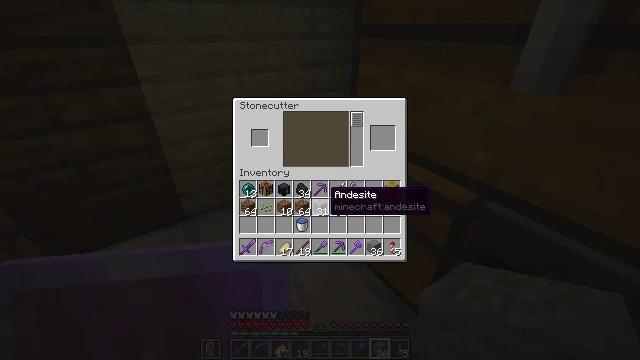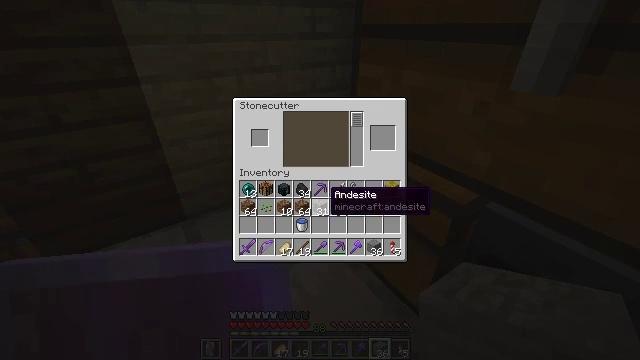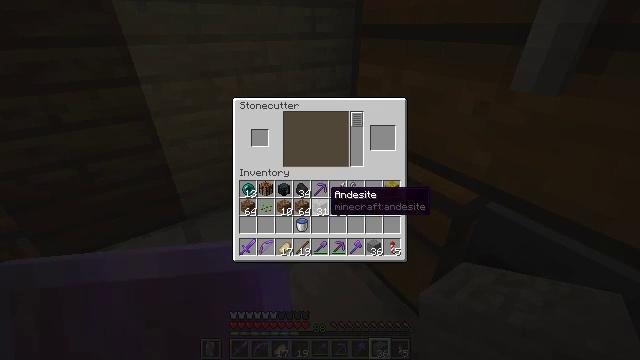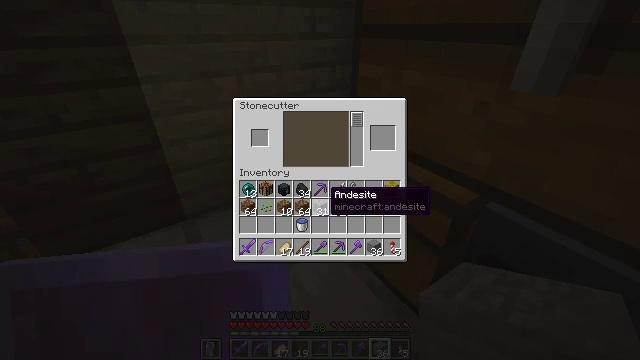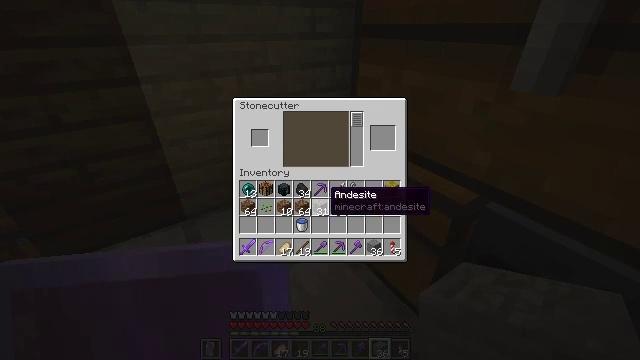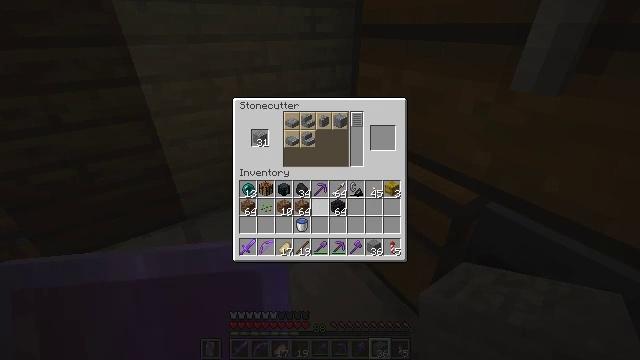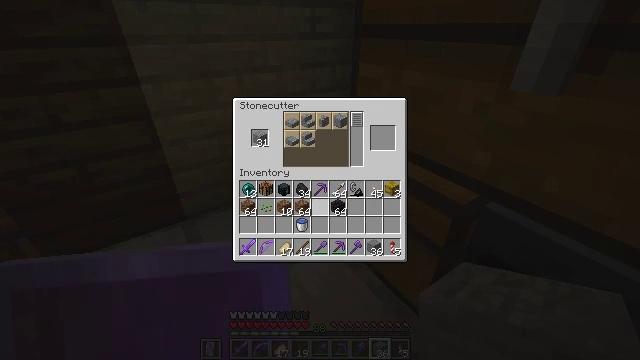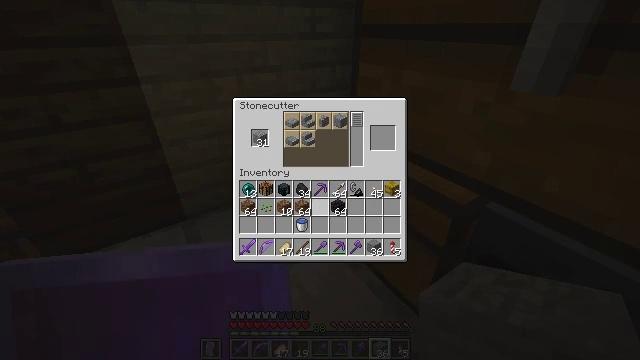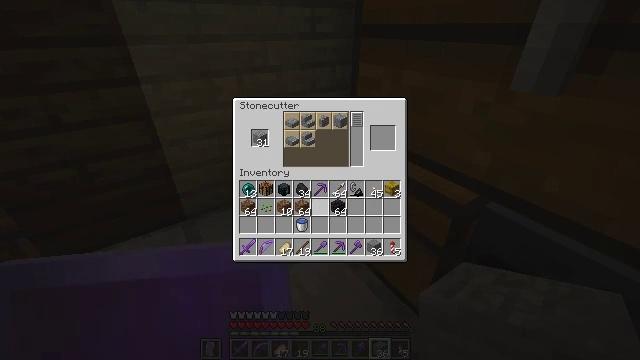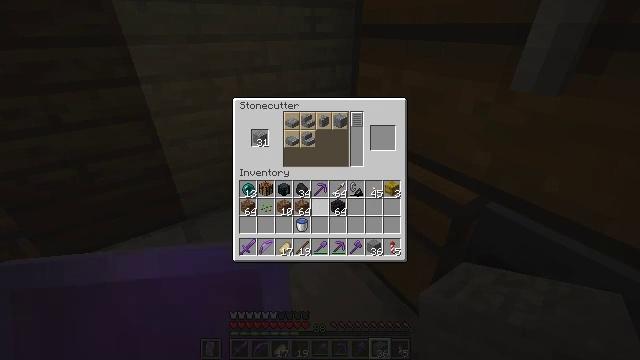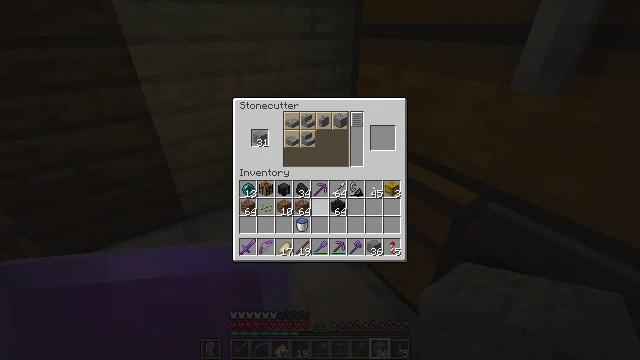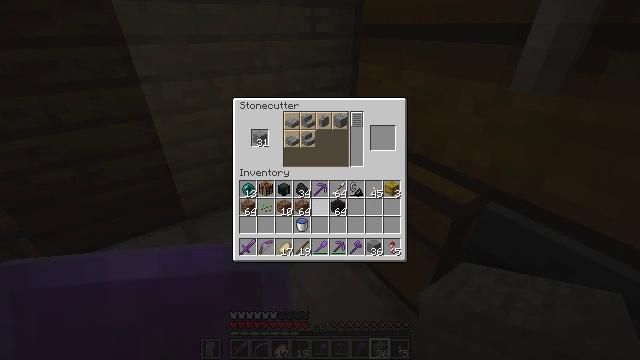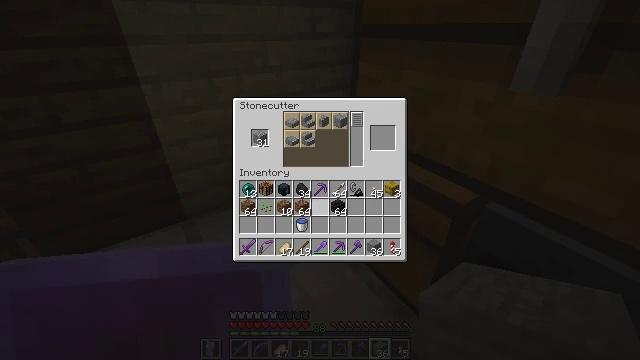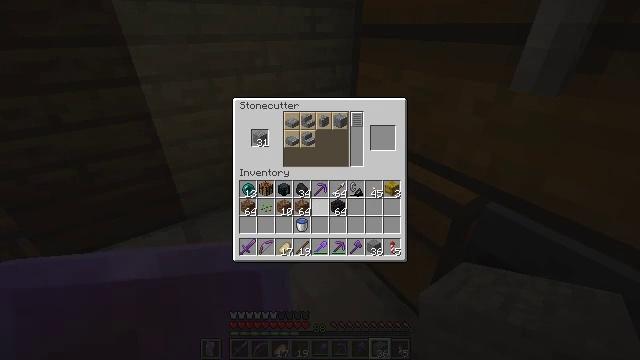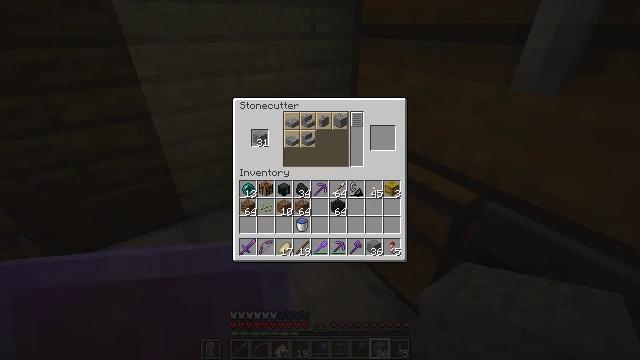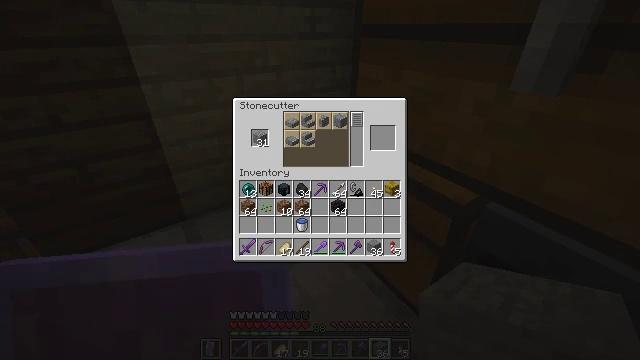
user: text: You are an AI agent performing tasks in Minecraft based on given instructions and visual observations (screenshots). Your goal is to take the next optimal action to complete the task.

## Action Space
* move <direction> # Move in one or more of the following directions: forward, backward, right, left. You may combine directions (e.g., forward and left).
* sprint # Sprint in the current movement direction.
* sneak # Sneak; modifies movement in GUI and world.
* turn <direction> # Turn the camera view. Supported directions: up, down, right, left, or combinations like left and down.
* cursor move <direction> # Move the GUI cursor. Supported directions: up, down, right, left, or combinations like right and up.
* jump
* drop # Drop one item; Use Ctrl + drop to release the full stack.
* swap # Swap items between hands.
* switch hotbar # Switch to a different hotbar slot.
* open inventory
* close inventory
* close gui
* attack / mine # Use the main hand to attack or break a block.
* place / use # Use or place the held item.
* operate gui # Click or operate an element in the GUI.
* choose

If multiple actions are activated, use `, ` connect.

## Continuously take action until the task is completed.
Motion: motion action
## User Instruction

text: Open the crafting table interface to craft polished blackstone bricks.
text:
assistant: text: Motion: sneak
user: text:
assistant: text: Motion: sneak
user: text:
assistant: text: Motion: sneak
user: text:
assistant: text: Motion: sneak
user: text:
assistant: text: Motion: sneak, attack / mine
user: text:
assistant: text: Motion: sneak, attack / mine
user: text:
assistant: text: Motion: sneak, attack / mine
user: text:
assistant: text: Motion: sneak
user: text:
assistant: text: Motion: no_op
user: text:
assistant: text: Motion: no_op
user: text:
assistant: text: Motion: no_op
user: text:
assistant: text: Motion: no_op
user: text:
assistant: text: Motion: no_op
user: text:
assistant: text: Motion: turn up
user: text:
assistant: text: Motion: turn up
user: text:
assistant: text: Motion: no_op
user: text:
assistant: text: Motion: no_op
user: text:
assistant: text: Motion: no_op
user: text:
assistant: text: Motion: no_op
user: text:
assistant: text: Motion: turn up
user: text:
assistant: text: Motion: turn right and up
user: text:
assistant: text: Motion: no_op
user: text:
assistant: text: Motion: no_op
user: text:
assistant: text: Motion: no_op
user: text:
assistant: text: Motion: no_op
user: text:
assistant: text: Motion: no_op
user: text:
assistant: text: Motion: no_op
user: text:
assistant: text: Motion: no_op
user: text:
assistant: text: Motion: no_op
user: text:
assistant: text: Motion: no_op